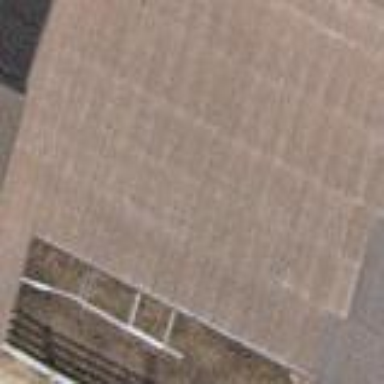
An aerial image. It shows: View of roof of building.